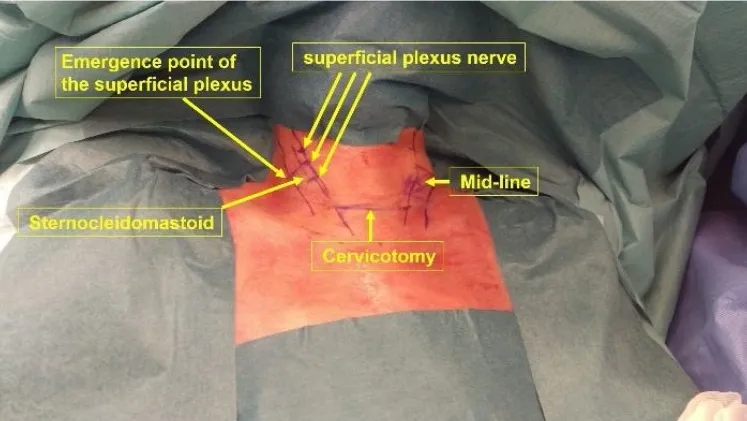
Injection sites for the modified superficial cervical plexus block. A line connecting the mastoid process to the clavicle on the anterior and posterior edge of the sternocleidomastoid was drawn. A total of 29 mL of lidocaine 1% with adrenalin was distributed on both sides as follow: middle of the posterior margin of the sternocleidomastoid (corresponding to the emergence of the superficial cervical plexus), anteriorly and longitudinally at 3 points (cervical branches), in the sternocleidomastoid muscle itself, and along the cervical incision.
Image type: radiology (x_ray)